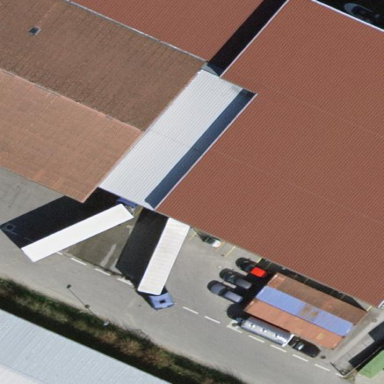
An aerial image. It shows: Industrial building.